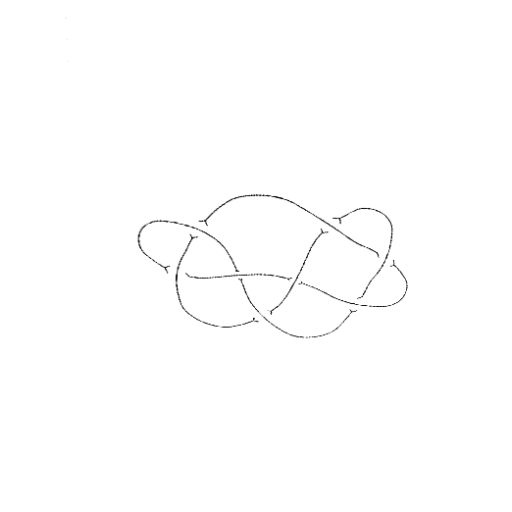
Crossing number: 8